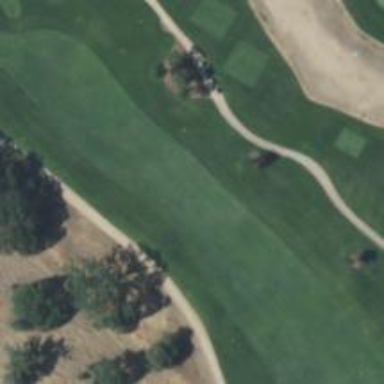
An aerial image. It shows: View of golf hole.